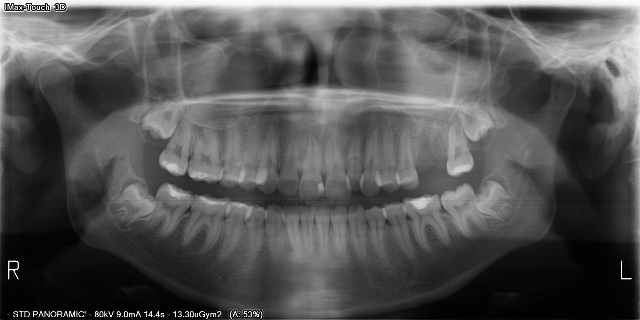
adult